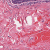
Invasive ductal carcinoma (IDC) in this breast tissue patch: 0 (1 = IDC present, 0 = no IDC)